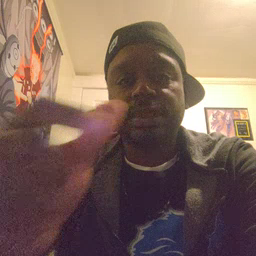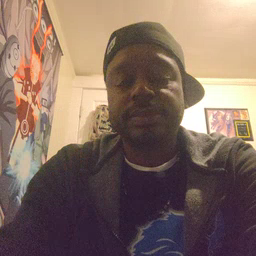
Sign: green